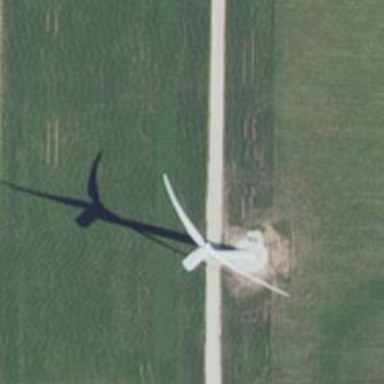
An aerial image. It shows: Wind generator with horizontal axis. The generator is wind turbine.